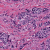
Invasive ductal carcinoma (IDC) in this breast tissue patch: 1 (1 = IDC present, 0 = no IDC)